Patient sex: M
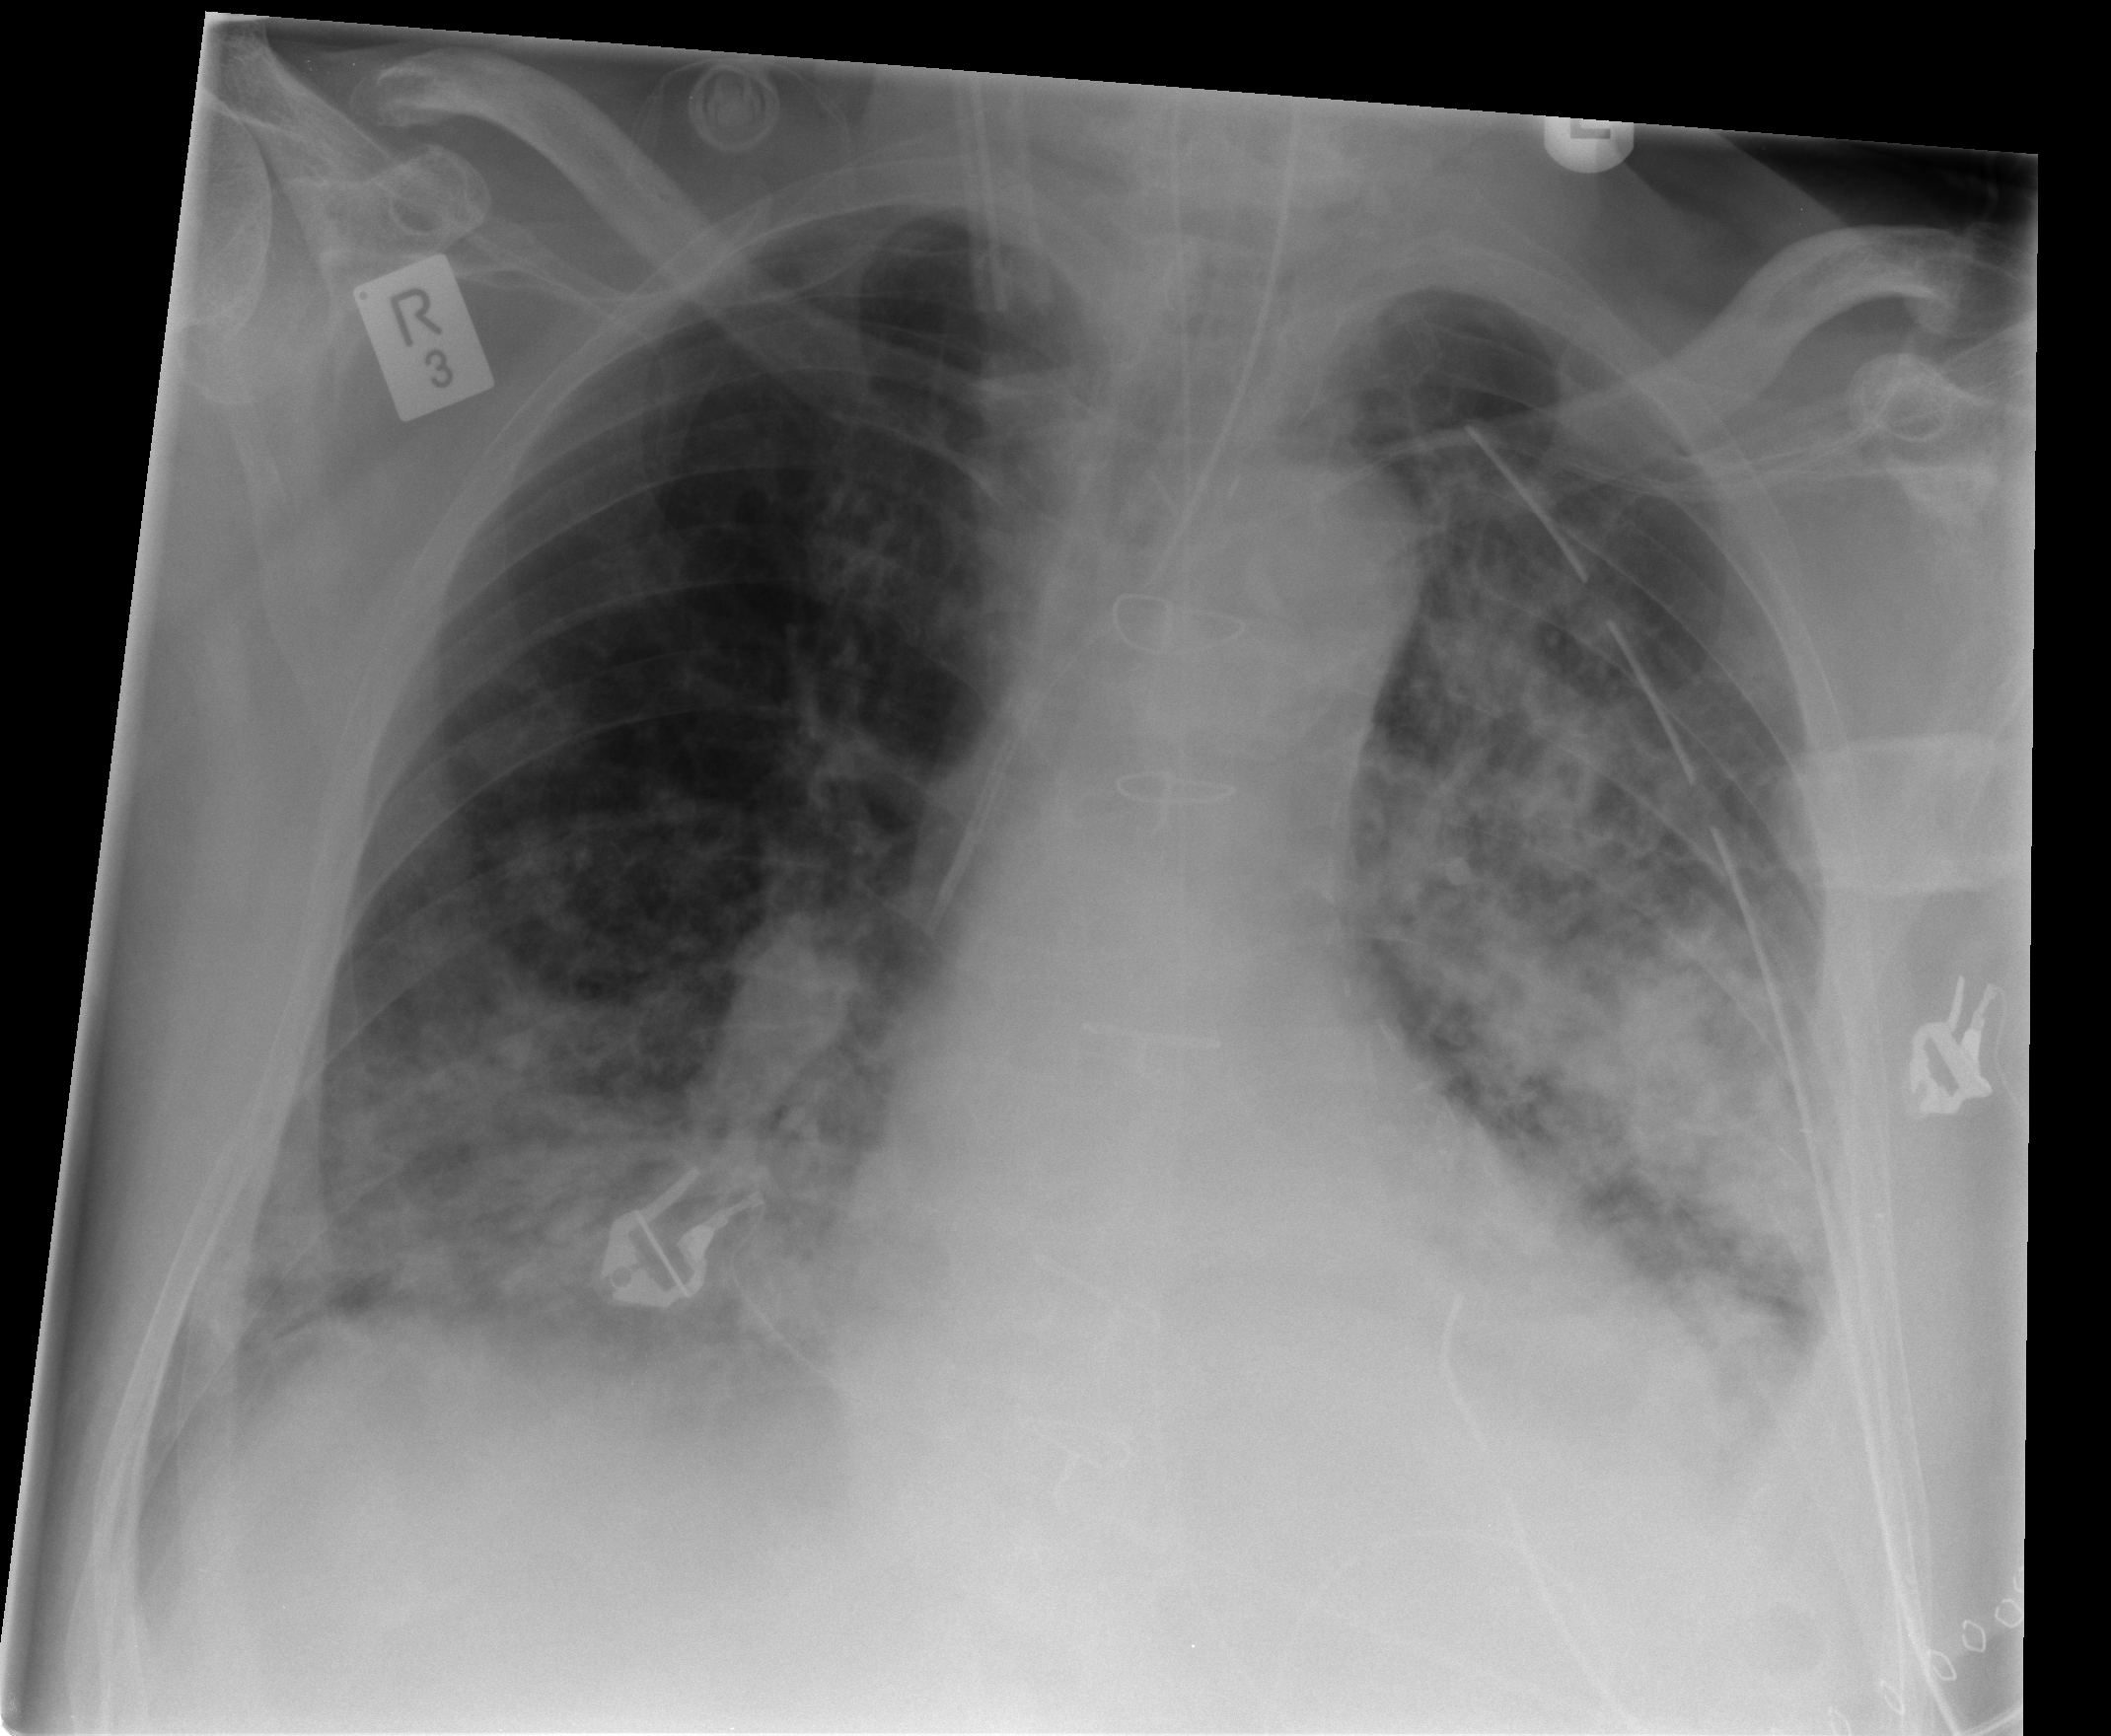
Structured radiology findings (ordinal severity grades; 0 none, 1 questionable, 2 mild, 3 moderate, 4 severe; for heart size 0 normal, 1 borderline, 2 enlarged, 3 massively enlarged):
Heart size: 0
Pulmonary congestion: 1
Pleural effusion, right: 1
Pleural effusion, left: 2
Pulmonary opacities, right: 2
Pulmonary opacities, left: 3
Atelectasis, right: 2
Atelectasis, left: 3